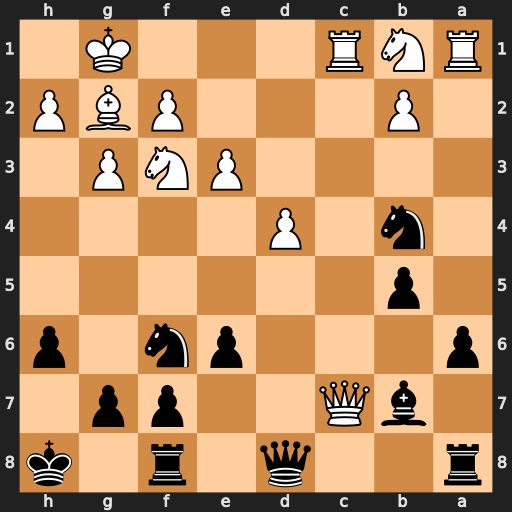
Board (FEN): r2q1r1k/1bQ2pp1/p3pn1p/1p6/1n1P4/4PNP1/1P3PBP/RNR3K1
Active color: b
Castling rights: -
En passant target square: -
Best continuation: Rc8 Qxc8 Bxc8